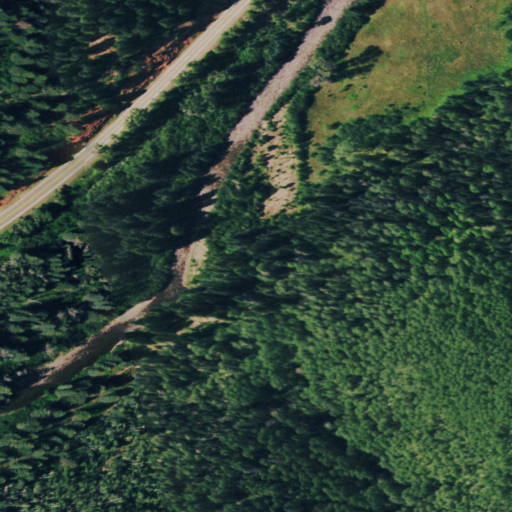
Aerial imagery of valley in Colorado named Stewart Gulch containing deciduous forest, evergreen forest, mixed forest, open development, woody wetlands, pasture, and low intensity development